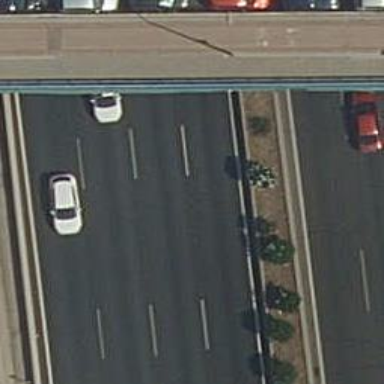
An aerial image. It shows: Tunnel on asphalt motorway.